Interaction volume radius: 5 \u00c5
Interaction volume height: 20 \u00c5
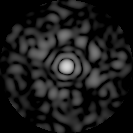
Disorder parameter: 0.8269